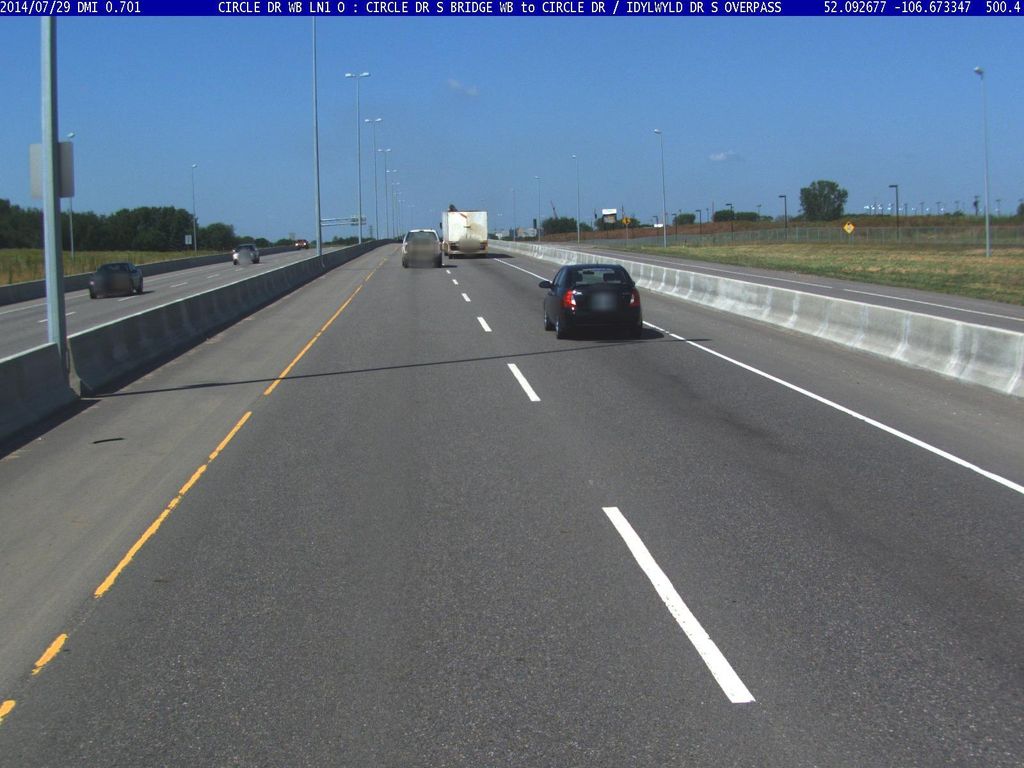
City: saskatoon